Interaction volume radius: 5 \u00c5
Interaction volume height: 15 \u00c5
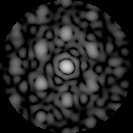
Disorder parameter: 0.4708